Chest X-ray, AP view. Patient: 37 years old, sex F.
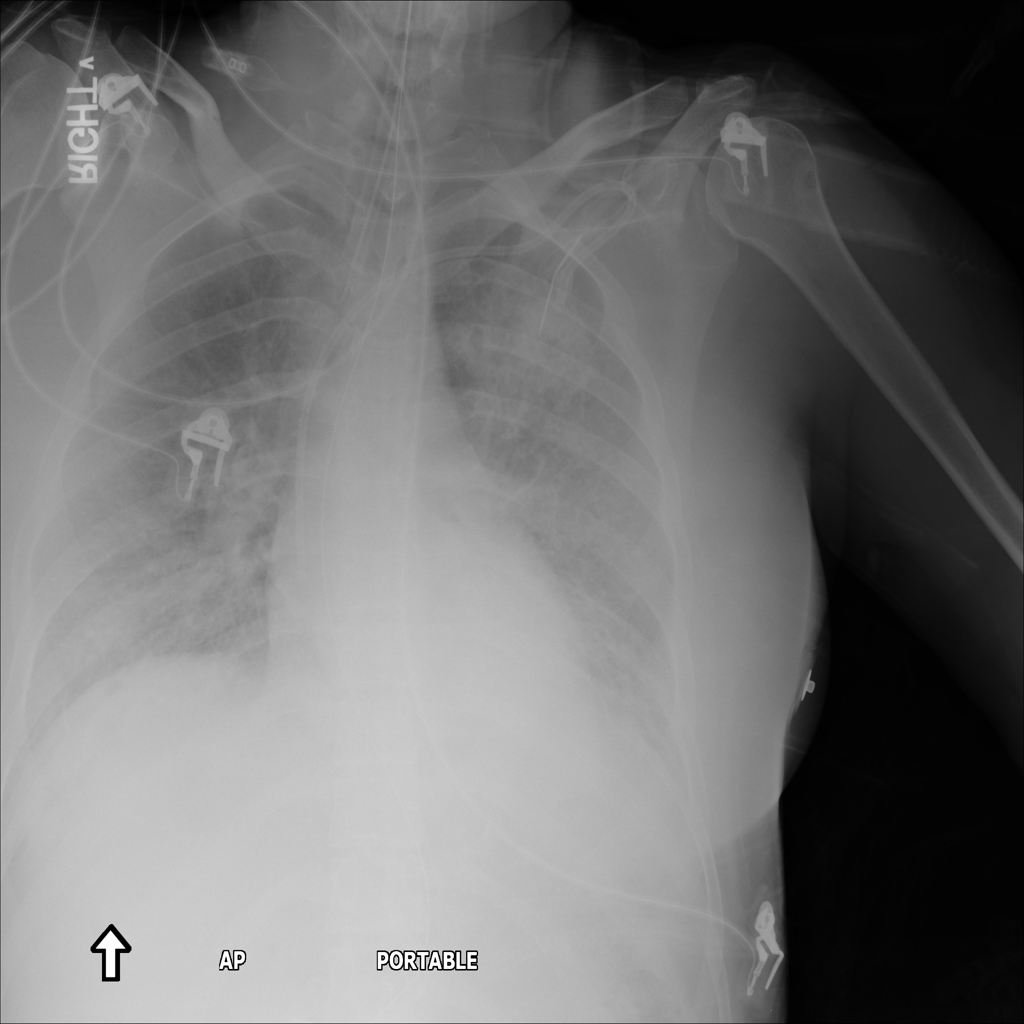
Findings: Consolidation, Infiltration